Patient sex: M
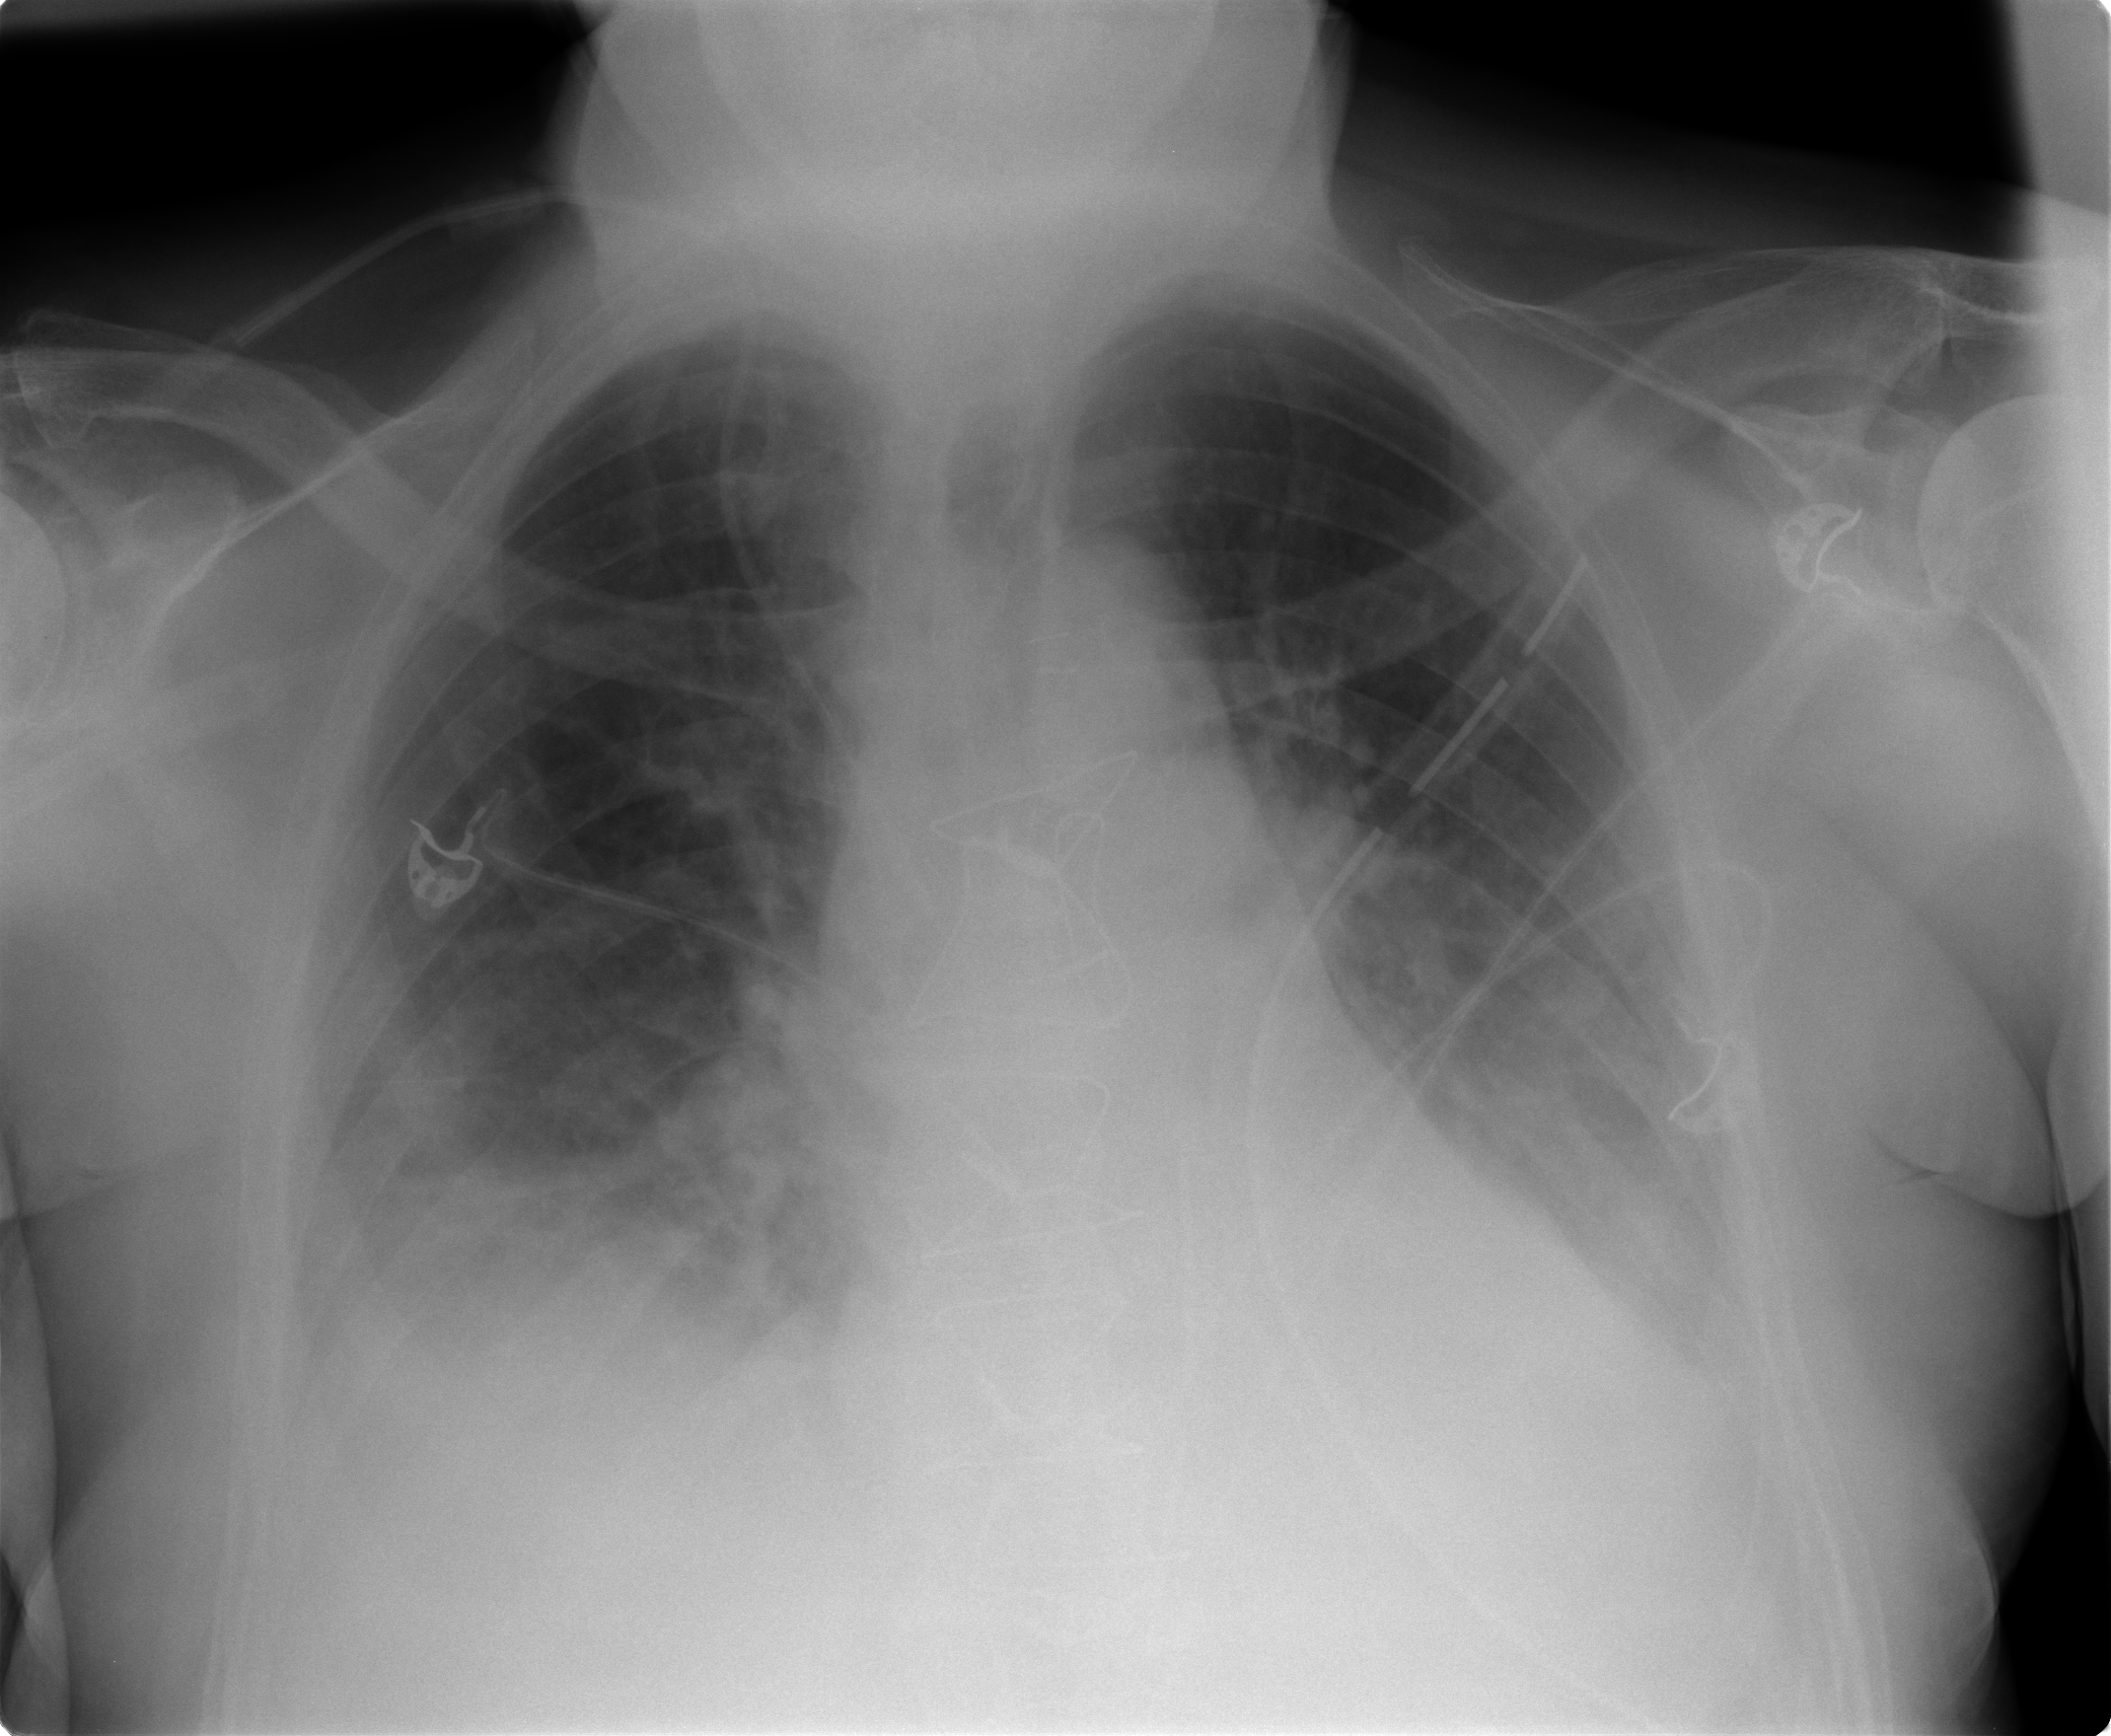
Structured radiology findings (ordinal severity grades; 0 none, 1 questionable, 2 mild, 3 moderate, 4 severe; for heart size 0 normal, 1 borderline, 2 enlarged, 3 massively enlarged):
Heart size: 0
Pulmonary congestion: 0
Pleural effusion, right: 2
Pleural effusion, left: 2
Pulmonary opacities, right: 0
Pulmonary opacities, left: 1
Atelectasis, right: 2
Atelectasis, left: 2